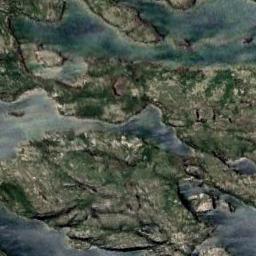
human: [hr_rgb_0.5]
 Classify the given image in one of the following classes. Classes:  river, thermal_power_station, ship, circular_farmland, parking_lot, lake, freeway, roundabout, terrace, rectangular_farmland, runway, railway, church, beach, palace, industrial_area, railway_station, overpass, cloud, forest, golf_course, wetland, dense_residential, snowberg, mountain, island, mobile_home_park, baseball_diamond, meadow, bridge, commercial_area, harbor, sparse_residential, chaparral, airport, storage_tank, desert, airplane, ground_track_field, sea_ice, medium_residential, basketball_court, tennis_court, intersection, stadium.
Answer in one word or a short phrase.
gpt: wetland